The plot shows one second of acceleration measured on a rotor kit. Determine the machine's mechanical condition. Answer with exactly one of: normal, misalignment, unbalance, looseness.
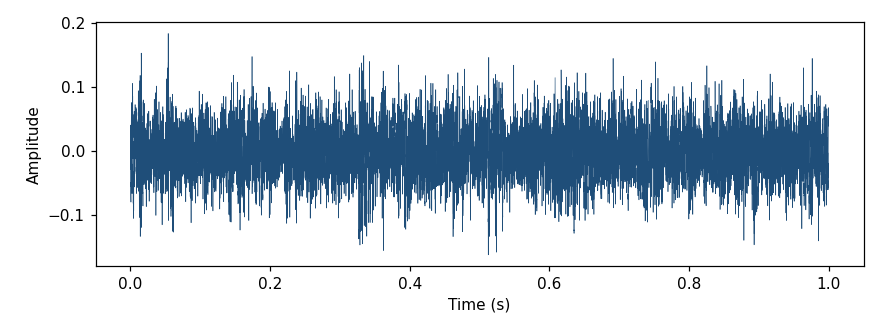
Answer: misalignment